Field crop: maize
Growth stage: 1
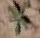
Species: atriplex